Question: I have been working on creating custom ui controls and want to know how to add radio button to UIView programatically.
I only found one solution but it is for mac osx application control.
Image of required result is given as.

Not want to use image.
Thanks.
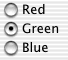
Answer: Radio button - Set corner radius and board color as below. Take three button in 'ViewController.h' file
'''
@property(nonatomic,retain) IBOutlet UIButton *btn1;
@property(nonatomic,retain) IBOutlet UIButton *btn2;
@property(nonatomic,retain) IBOutlet UIButton *btn3;
- (IBAction)ClickBtn1:(id)sender;
- (IBAction)ClickBtn2:(id)sender;
- (IBAction)ClickBtn3:(id)sender;
'''
And in 'ViewDidLoad' method.
'''
- (void)viewDidLoad
{
[super viewDidLoad];
self.btn1.layer.cornerRadius = 10;
self.btn1.layer.borderColor = [[UIColor blackColor] CGColor];
self.btn2.layer.cornerRadius = 10;
self.btn2.layer.borderColor = [[UIColor blackColor] CGColor];
self.btn3.layer.cornerRadius = 10;
self.btn3.layer.borderColor = [[UIColor blackColor] CGColor];
// default
[self.btn1 setTitle:@"." forState:UIControlStateNormal];
[self.btn2 setTitle:@"" forState:UIControlStateNormal];
[self.btn3 setTitle:@"" forState:UIControlStateNormal];
}
'''
Button Action on click.
'''
- (IBAction)ClickBtn1:(id)sender
{
[self.btn1 setTitle:@"." forState:UIControlStateNormal];
[self.btn2 setTitle:@"" forState:UIControlStateNormal];
[self.btn3 setTitle:@"" forState:UIControlStateNormal];
}
- (IBAction)ClickBtn2:(id)sender
{
[self.btn2 setTitle:@"." forState:UIControlStateNormal];
[self.btn1 setTitle:@"" forState:UIControlStateNormal];
[self.btn3 setTitle:@"" forState:UIControlStateNormal];
}
- (IBAction)ClickBtn3:(id)sender
{
[self.btn3 setTitle:@"." forState:UIControlStateNormal];
[self.btn1 setTitle:@"" forState:UIControlStateNormal];
[self.btn2 setTitle:@"" forState:UIControlStateNormal];
}
'''
in Your StoryBoard button View set as below height and Width '(20,20)' of the button. Take title name Dot (.) and its font size 'System 44.0'and set Edge as below image.

Your Radio button is :